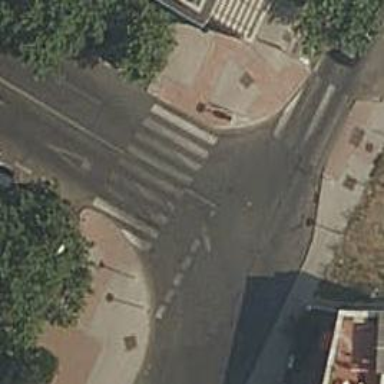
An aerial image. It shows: Uncontrolled zebra crossing on the road.